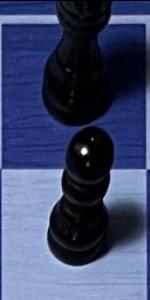
Label: Pawn_Black